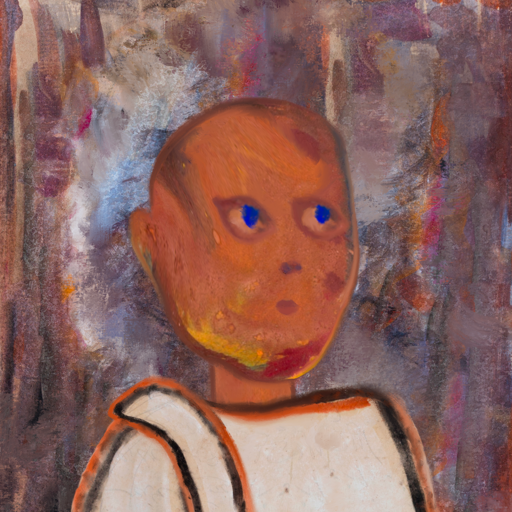
Background: Hypocrite, Head And Neck Side: Mother_And_Son_Son, Face Side: Mother_And_Son_Mother, Bust: Roy_Bahadur, Hair Side: Blank, Head Accessory: Blank, Second Necklace: Blank, Necklace: Blank, Baby: Blank